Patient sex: M
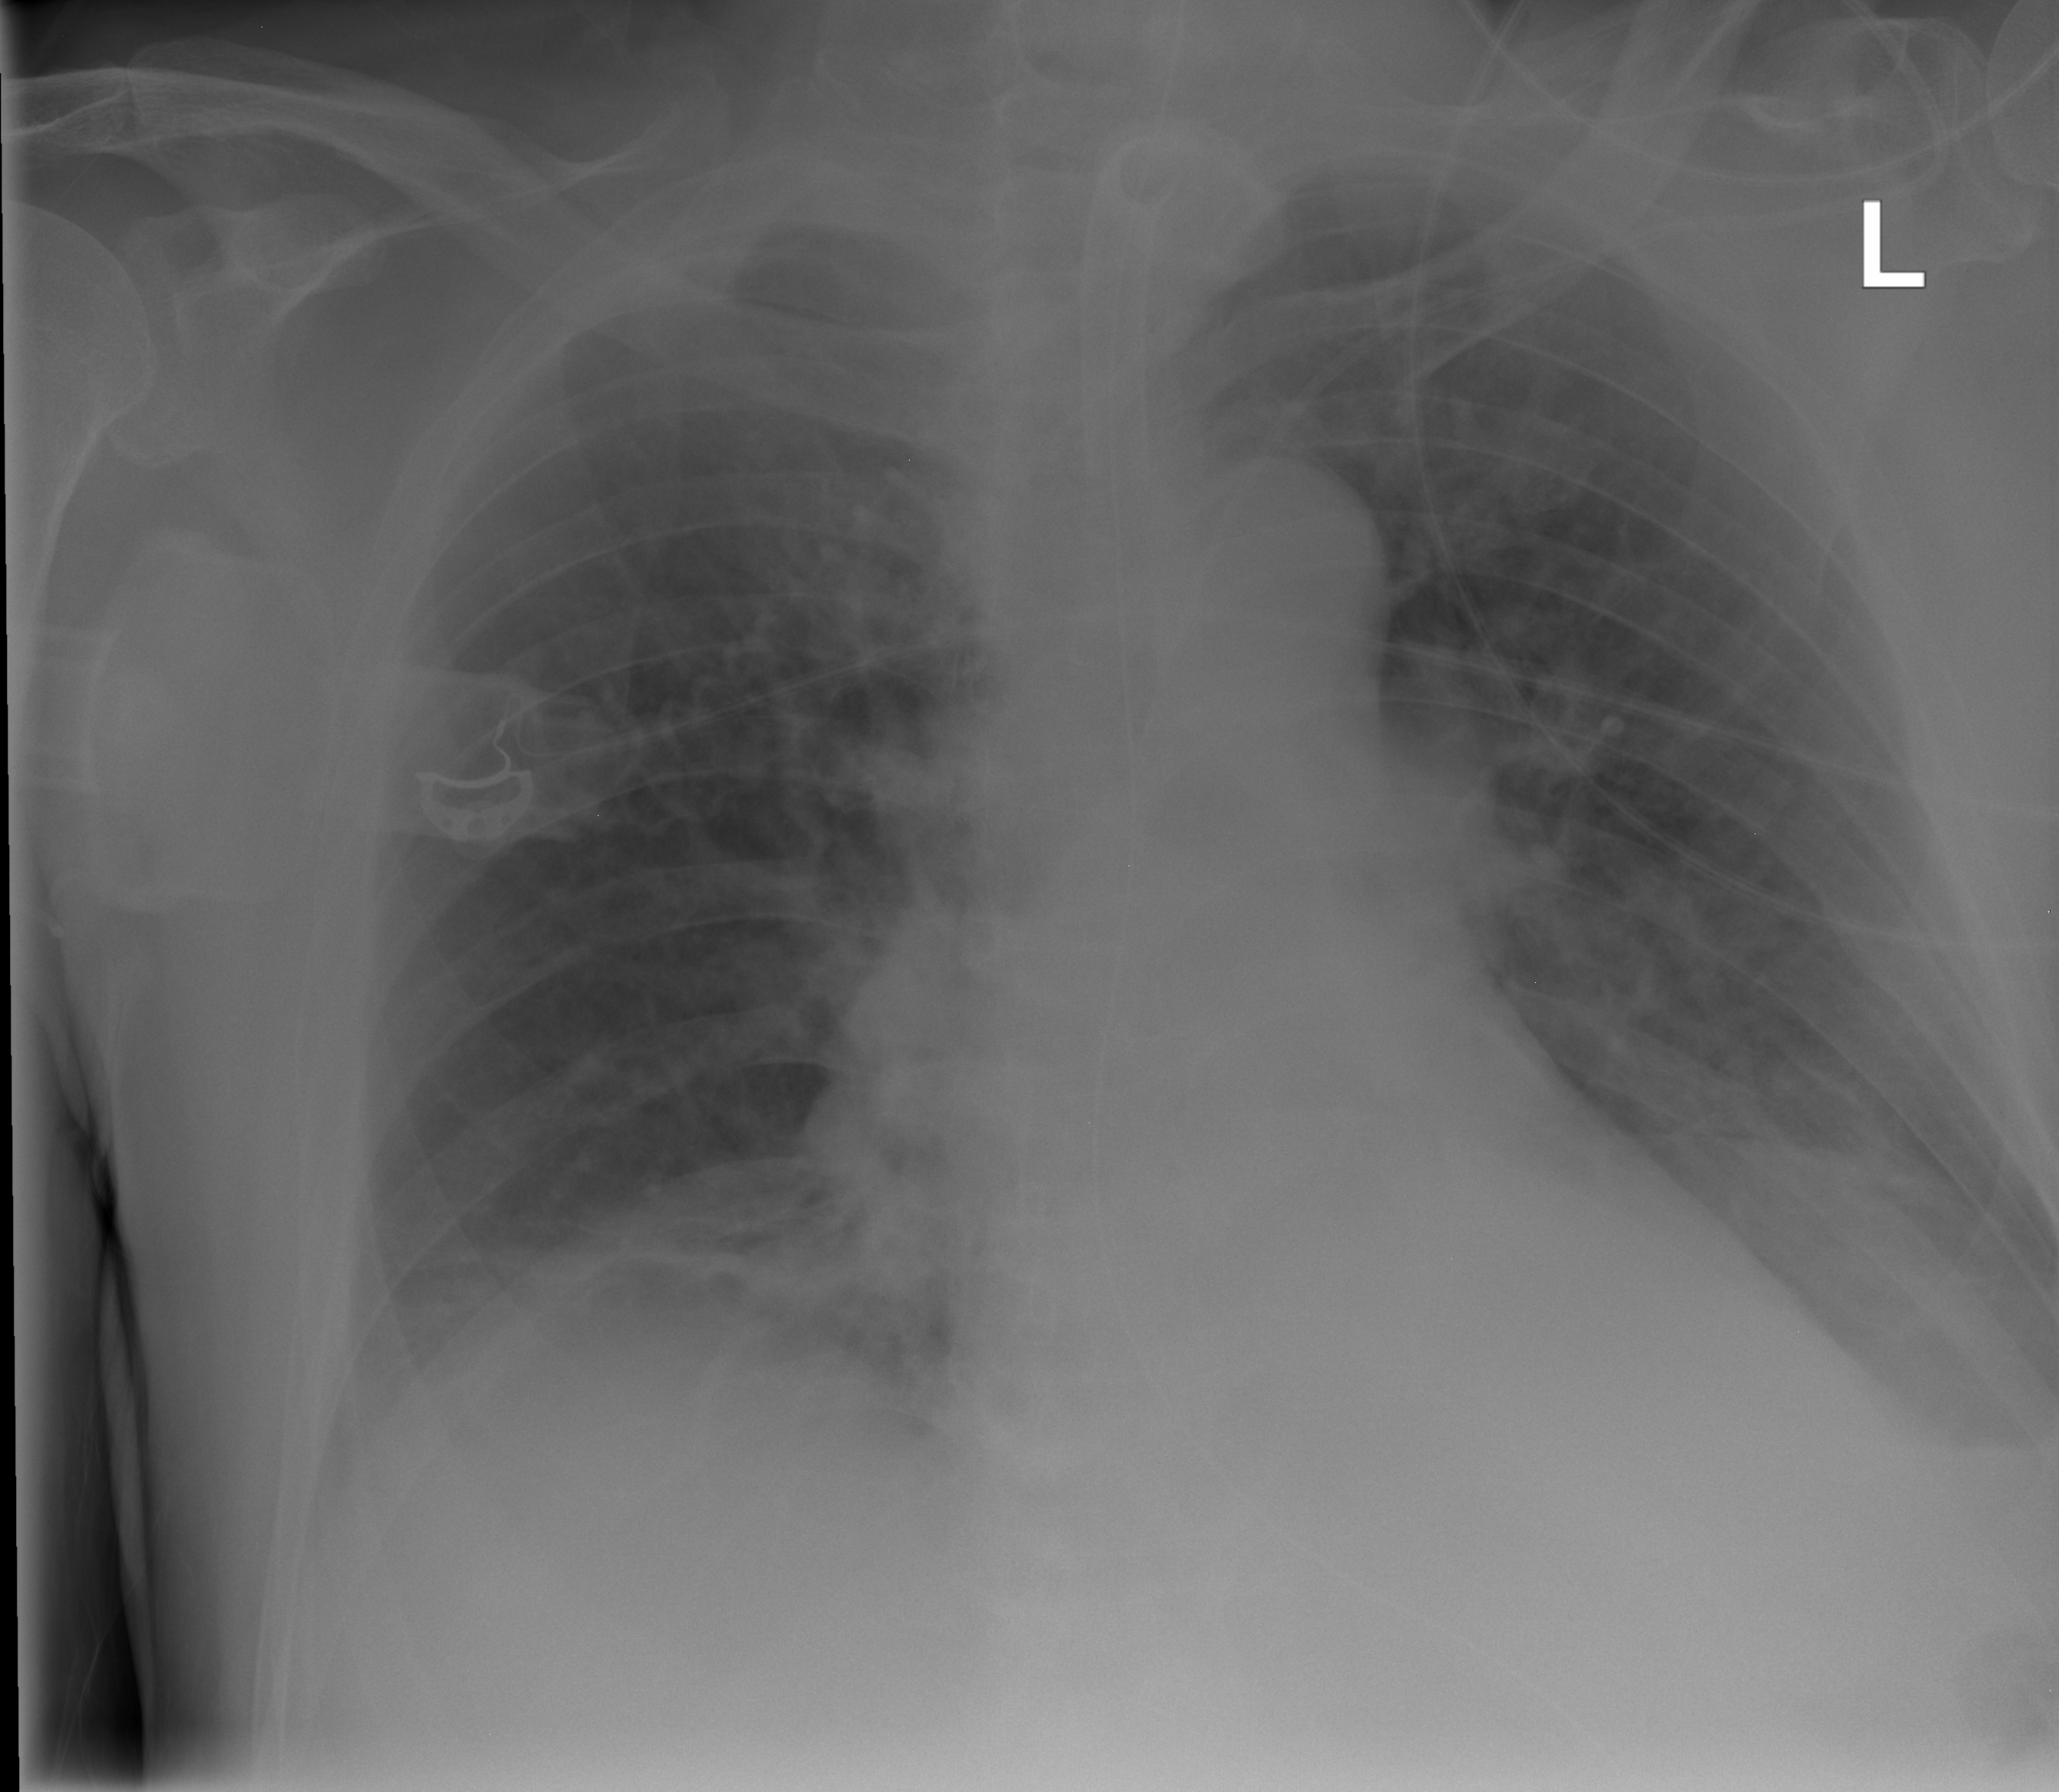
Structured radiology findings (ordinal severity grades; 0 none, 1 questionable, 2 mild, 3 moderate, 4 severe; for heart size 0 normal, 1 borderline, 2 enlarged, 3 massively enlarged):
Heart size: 0
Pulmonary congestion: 2
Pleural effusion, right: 0
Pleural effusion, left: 0
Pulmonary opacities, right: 2
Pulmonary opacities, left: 1
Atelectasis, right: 2
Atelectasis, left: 2